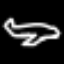
Label: airplane